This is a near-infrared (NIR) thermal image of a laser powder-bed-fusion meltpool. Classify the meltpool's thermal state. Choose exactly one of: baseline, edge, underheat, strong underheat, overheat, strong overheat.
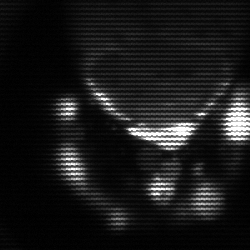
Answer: edge